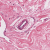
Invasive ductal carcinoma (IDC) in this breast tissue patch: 0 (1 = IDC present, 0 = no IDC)